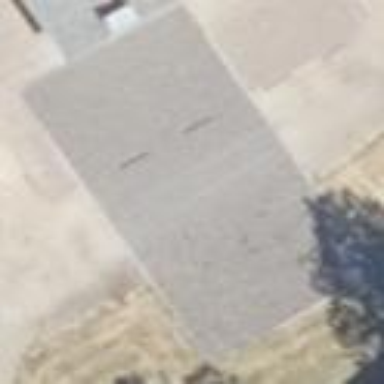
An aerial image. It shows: Historic barrack with gravel surface.